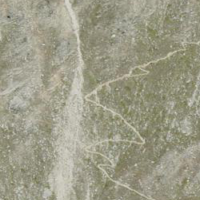
EUNIS habitat code: 48
Species observed at this site:
Sempervivum montanum